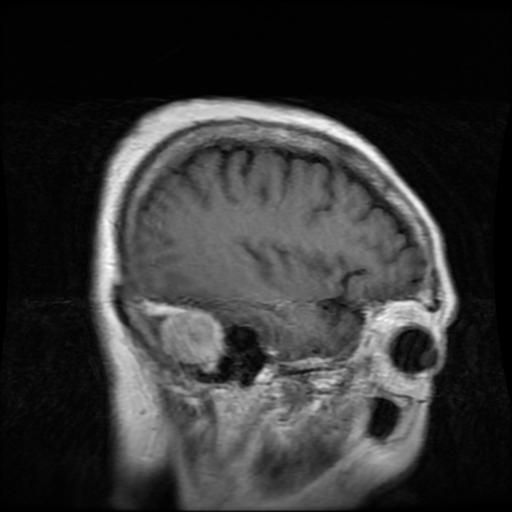
Label: meningioma